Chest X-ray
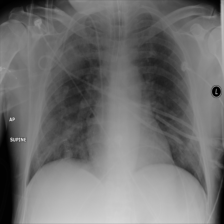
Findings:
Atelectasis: negative
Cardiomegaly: negative
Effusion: negative
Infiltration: negative
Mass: negative
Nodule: negative
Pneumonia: negative
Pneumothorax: negative
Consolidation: negative
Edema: negative
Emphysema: negative
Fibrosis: negative
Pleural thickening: negative
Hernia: negative